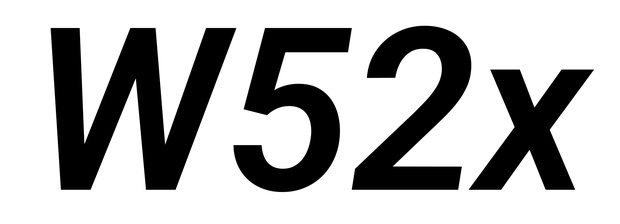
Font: Roboto-Italic_SemiBold_Italic